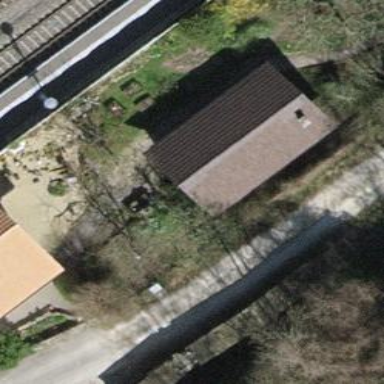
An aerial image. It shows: Hut.